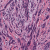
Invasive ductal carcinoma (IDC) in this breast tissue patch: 1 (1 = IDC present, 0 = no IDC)